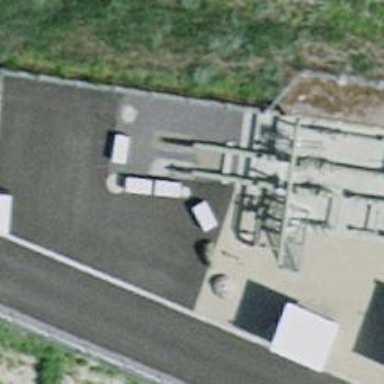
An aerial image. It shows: Pipeline structure.